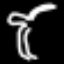
Label: palm tree